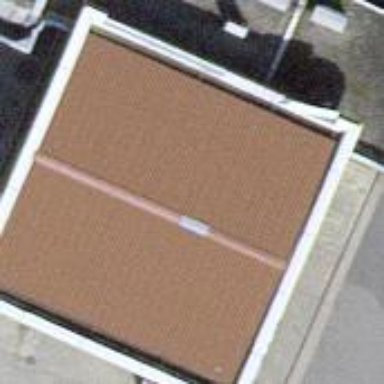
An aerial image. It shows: Fuel station located under roof.